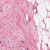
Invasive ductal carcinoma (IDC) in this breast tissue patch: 1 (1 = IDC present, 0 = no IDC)